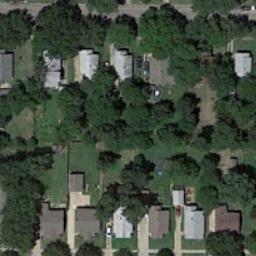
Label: medium_residential